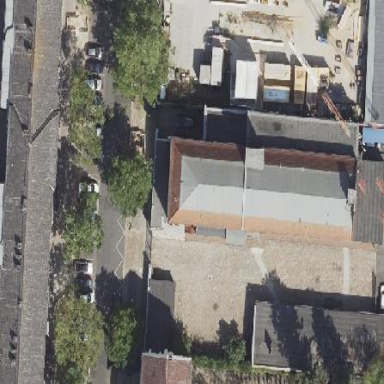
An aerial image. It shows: Building.